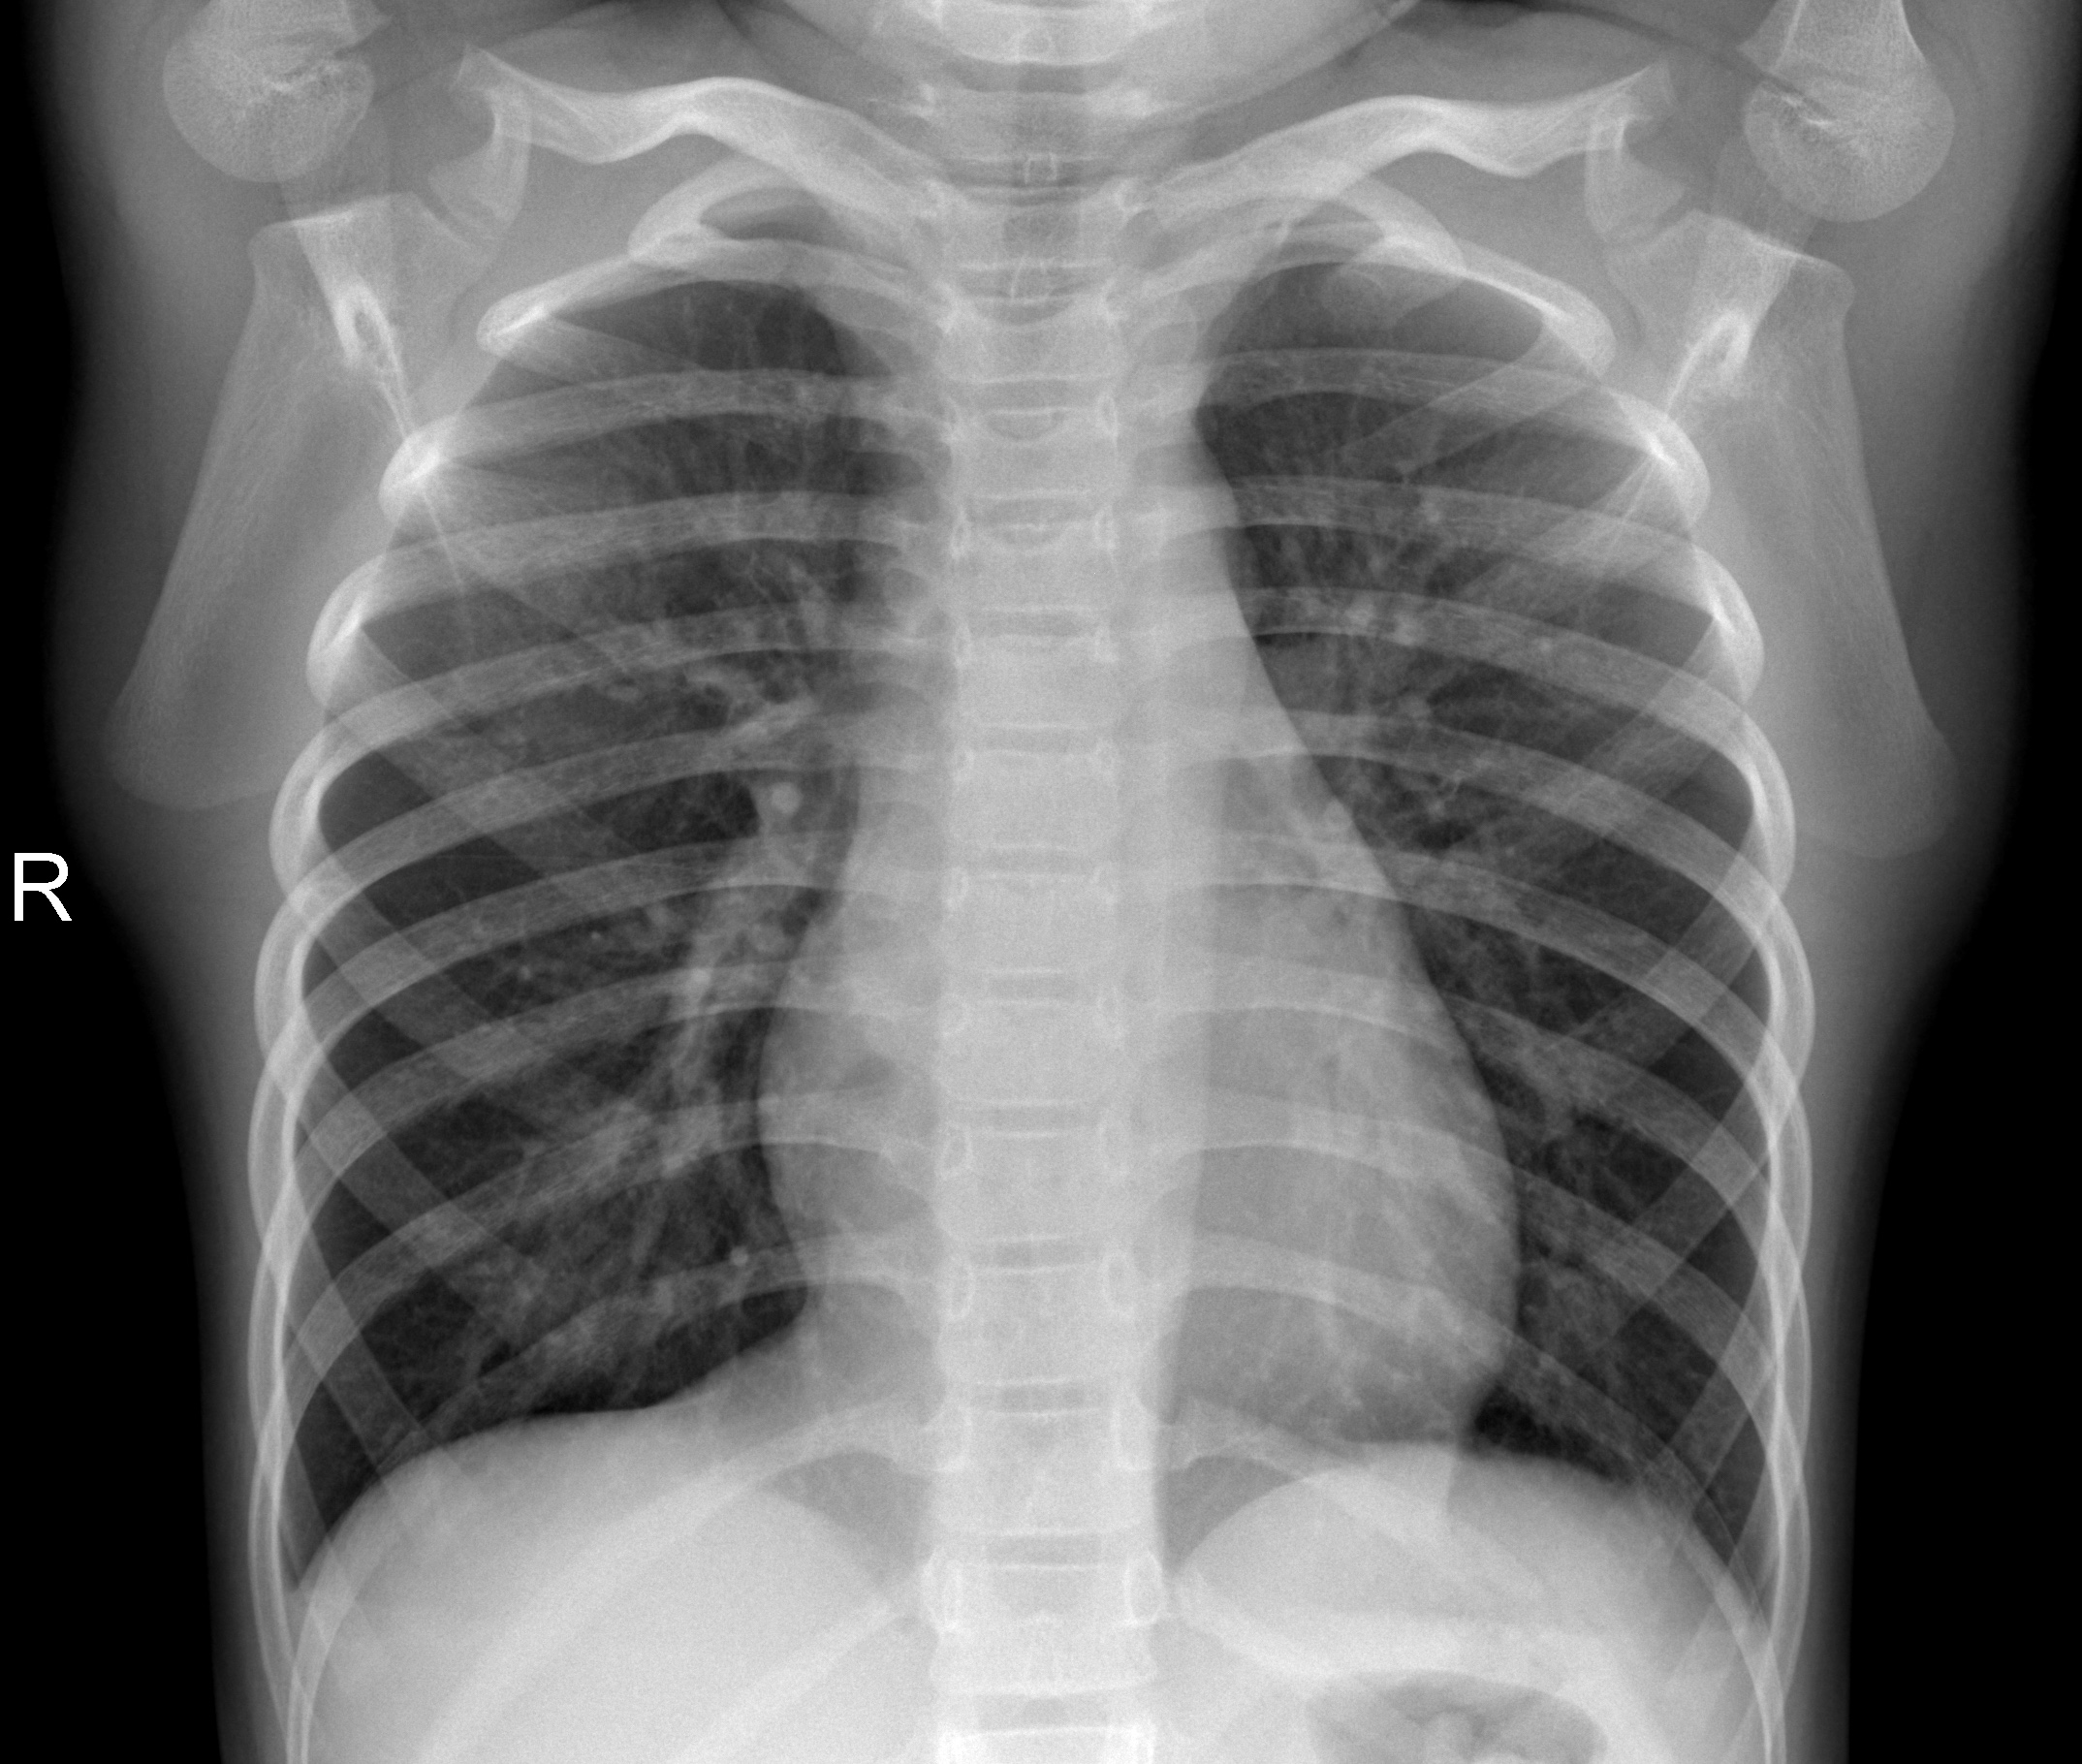
Diagnosis: NORMAL